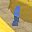
Label: 1